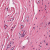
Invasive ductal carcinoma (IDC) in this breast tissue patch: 0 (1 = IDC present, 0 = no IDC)